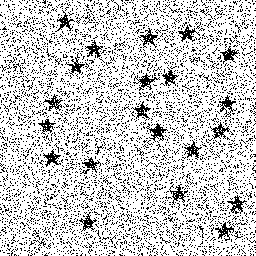
Squares: 0
Triangles: 0
Stars: 21
Total shapes: 21